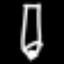
Label: pencil